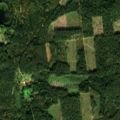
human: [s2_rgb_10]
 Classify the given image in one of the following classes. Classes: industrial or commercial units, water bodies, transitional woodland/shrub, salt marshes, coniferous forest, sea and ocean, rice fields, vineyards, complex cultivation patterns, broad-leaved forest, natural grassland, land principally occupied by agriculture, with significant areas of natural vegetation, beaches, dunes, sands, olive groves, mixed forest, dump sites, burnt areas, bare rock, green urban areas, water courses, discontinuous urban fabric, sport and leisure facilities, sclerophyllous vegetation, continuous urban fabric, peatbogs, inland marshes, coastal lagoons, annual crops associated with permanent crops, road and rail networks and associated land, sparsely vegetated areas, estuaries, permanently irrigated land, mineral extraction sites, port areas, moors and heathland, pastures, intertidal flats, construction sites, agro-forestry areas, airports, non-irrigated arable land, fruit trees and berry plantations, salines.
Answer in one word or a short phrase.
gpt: coniferous forest, mixed forest, water bodies